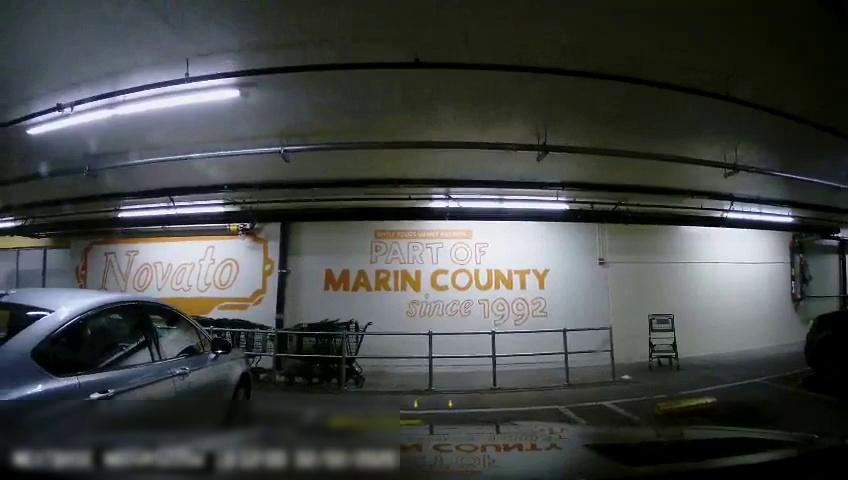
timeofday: Night
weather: Other
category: Drivable Space
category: Vehicles | Car
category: Vehicles | SUV